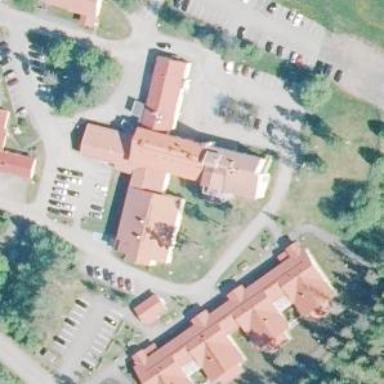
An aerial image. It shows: Clinic.